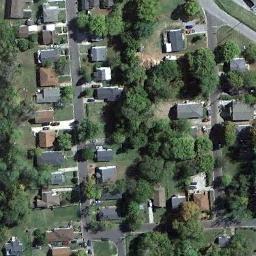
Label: medium_residential